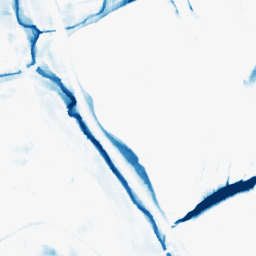
Category: morphological
Decomposition family: morphological_square
Decomposition parameters: operation: closing
size: 20
Upsampling method: bspline
Upsampling parameters: scale: 8
Upsampling scale: 8